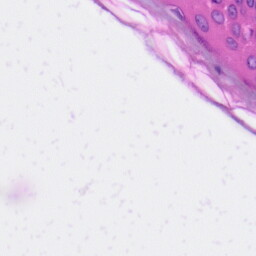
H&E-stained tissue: Skin